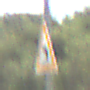
Verkehrszeichen: KurveLinks
Umgebung: Outdoor, Nature
Tageszeit: Midday
Wetter: PartlyCloudy
Licht: Natural
Jahreszeit: NotSpecified
Kontrast: HighContrast